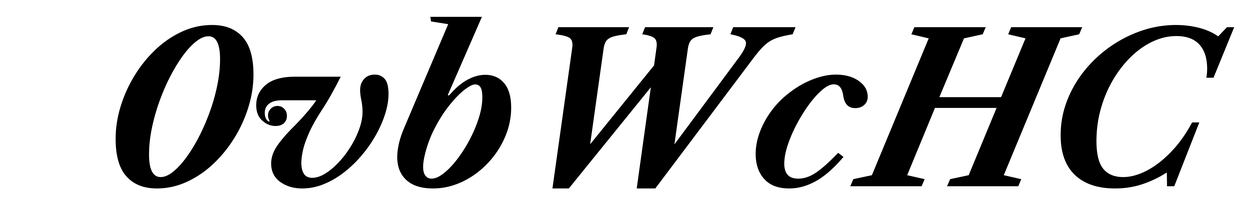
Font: LibreCaslonText-Italic_Bold_Italic